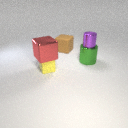
small yellow rubber cube to the left of large brown rubber cube